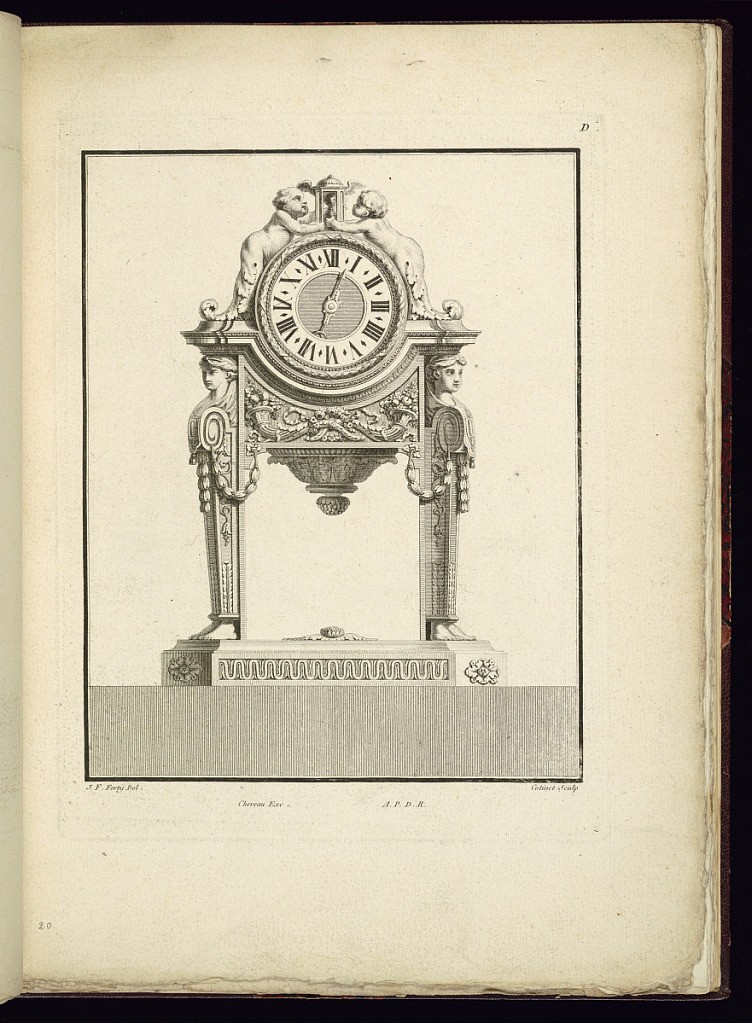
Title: Mantel Clock Design
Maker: Jean François Forty, active 1775 – 1790
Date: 1775–94
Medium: Etching on paper
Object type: Print
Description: Design for a mantel clock supported by two female herms columns, with their feet at the base. The clock face has roman numerals and is framed by a laurel leaf running pattern molding and putti morphing into scrolling acanthus leaves, holding a winged hourglass on the top. The whole is decorated with neoclassical motifs and ornament including scrolling leaves (rinceaux), fruits and flowers, cornucopia, festoons of leaves, and rosettes. The plate is numbered and signed.